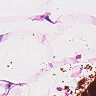
Metastatic tissue present: no